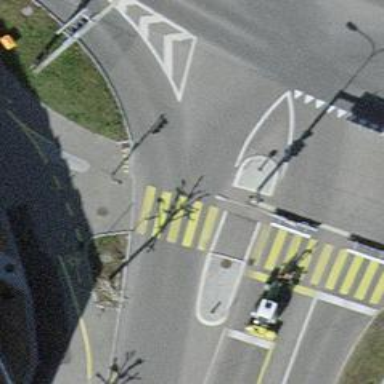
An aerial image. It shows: Marked crossing with pedestrian island.